Field crop: tomato
Growth stage: 1
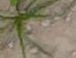
Species: cyperus